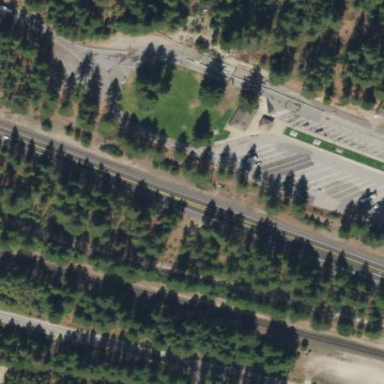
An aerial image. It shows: Rest area along the road.